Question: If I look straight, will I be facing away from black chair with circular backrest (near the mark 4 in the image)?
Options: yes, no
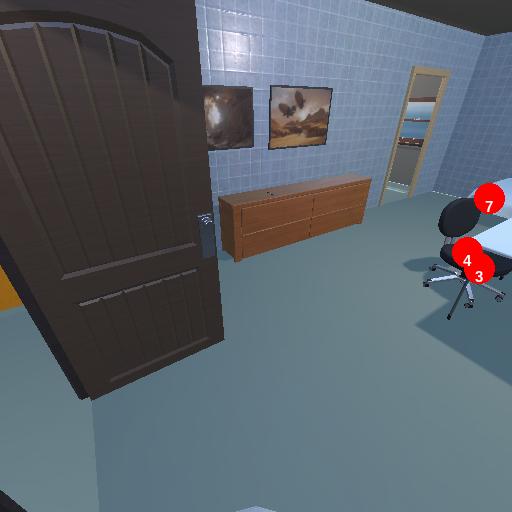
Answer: yes